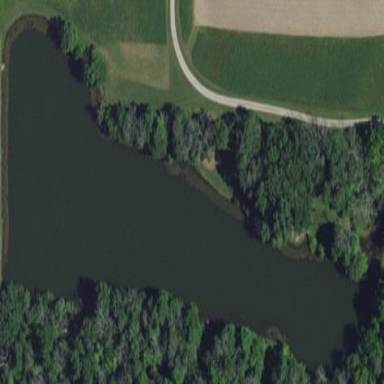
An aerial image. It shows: Pond surrounded by natural water.